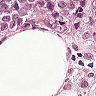
Metastatic tissue present: yes